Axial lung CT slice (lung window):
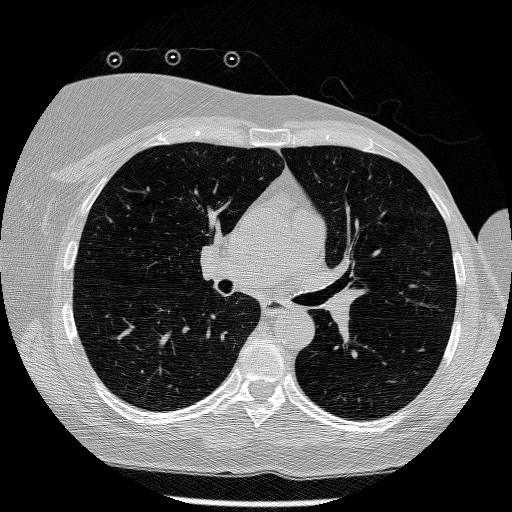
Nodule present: no